Question: Trying to build a Struts 2 app which directs the user to a page ('Display.jsp') that shows the color of a user defined RGB color configuration. I get the example from the Struts 2 Tutorial by Budi Karniawan. When I manually cut and paste the source code and build the app manually as an NB Web application, it runs fine although the RGB parameters throw validation errors despite being input in the correct format (I checked that I am inputting using comma separated numbers for the RGB co-ordinates ie: green is 0,255,0). The directory structure is:

Then I decided to import the project file (creating a Web Application from Existing Sources option). I used the ant 'build.xml' file to compile and run the application.
When I run the application through the app name:
'''
http://localhost:8084/Budi7c
'''
I get:
'''
no Action mapped for namespace [/]
'''
Then I append the action name mapped in 'struts.xml'
'''
http://localhost:8084/Budi7c/Design1.action
'''
I get an HTTP 404. But the above Deisgn1.action reference worked when I tried to build the project manually. Can anyone please tell me the best way to correctly import and run this application given the following files? I would rather use an ant script and NOT MAVEN (since there seems to be a lot of issues building Struts 2 using Maven). I would just like to know a way to avoid the 404 error when trying to run struts actions.
If I try building the app manually, the input validation fails (even though I'm inputting the numbers and separating them with commas). If I try to import and use Ant to ensure a correct build, I end up with a 404.
The app is as follows:
'web.xml'
'''
<?xml version="1.0" encoding="ISO-8859-1"?>
<web-app xmlns="http://java.sun.com/xml/ns/javaee"
xmlns:xsi="http://www.w3.org/2001/XMLSchema-instance"
xsi:schemaLocation="http://java.sun.com/xml/ns/javaee http://java.sun.com/xml/ns/javaee/web-app_2_5.xsd"
version="2.5">
<filter>
<filter-name>struts2</filter-name>
<filter-class>org.apache.struts2.dispatcher.ng.filter.StrutsPrepareAndExecuteFilter</filter-class>
</filter>
<filter-mapping>
<filter-name>struts2</filter-name>
<url-pattern>/*</url-pattern>
</filter-mapping>
<!-- Restrict direct access to JSPs.
For the security constraint to work, the auth-constraint
and login-config elements must be present -->
<security-constraint>
<web-resource-collection>
<web-resource-name>JSPs</web-resource-name>
<url-pattern>/jsp/*</url-pattern>
</web-resource-collection>
<auth-constraint/>
</security-constraint>
<login-config>
<auth-method>BASIC</auth-method>
</login-config>
</web-app>
'''
'struts.xml'
'''
<?xml version="1.0" encoding="UTF-8" ?>
<!DOCTYPE struts PUBLIC
"-//Apache Software Foundation//DTD Struts Configuration 2.0//EN"
"http://struts.apache.org/dtds/struts-2.0.dtd">
<struts>
<constant name="struts.enable.DynamicMethodInvocation" value="false" />
<constant name="struts.devMode" value="true" />
<package name="app07c" extends="struts-default">
<action name="Design1">
<result>/jsp/Design.jsp</result>
</action>
<action name="Design2" class="app07c.Design">
<result name="input">/jsp/Design.jsp</result>
<result name="success">/jsp/Display.jsp</result>
</action>
</package>
</struts>
'''
'Color.java'
'''
package app07c;
import com.opensymphony.xwork2.ActionSupport;
public class Color extends ActionSupport {
private int red;
private int green;
private int blue;
public int getBlue() {
return blue;
}
public void setBlue(int blue) {
this.blue = blue;
}
public int getGreen() {
return green;
}
public void setGreen(int green) {
this.green = green;
}
public int getRed() {
return red;
}
public void setRed(int red) {
this.red = red;
}
public String getHexCode() {
return (red < 16? "0" : "")
+ Integer.toHexString(red)
+ (green < 16? "0" : "")
+ Integer.toHexString(green)
+ (blue < 16? "0" : "")
+ Integer.toHexString(blue);
}
}
'''
'Design.java'
'''
package app07c;
import com.opensymphony.xwork2.ActionSupport;
public class Design extends ActionSupport {
private String designName;
private Color color;
public Color getColor() {
return color;
}
public void setColor(Color color) {
this.color = color;
}
public String getDesignName() {
return designName;
}
public void setDesignName(String designName) {
this.designName = designName;
}
}
'''
'MyColorConverter.java'
'''
package app07c.converter;
import java.util.Map;
import org.apache.struts2.util.StrutsTypeConverter;
import app07c.Color;
import com.opensymphony.xwork2.conversion.TypeConversionException;
public class MyColorConverter extends StrutsTypeConverter {
public Object convertFromString(Map context, String[] values,
Class toClass) {
boolean ok = false;
String rgb = values[0];
String[] colorComponents = rgb.split(",");
if (colorComponents != null
&& colorComponents.length == 3) {
String red = colorComponents[0];
String green = colorComponents[1];
String blue = colorComponents[2];
int redCode = 0;
int greenCode = 0;
int blueCode = 0;
try {
redCode = Integer.parseInt(red.trim());
greenCode = Integer.parseInt(green.trim());
blueCode = Integer.parseInt(blue.trim());
if (redCode >= 0 && redCode < 256
&& greenCode >= 0 && greenCode < 256
&& blueCode >= 0 && blueCode < 256) {
Color color = new Color();
color.setRed(redCode);
color.setGreen(greenCode);
color.setBlue(blueCode);
ok = true;
return color;
}
} catch (NumberFormatException e) {
}
}
if (!ok) {
throw new
TypeConversionException("Invalid color codes");
}
return null;
}
public String convertToString(Map context, Object o) {
Color color = (Color) o;
return color.getRed() + ","
+ color.getGreen() + ","
+ color.getBlue();
}
}
'''
'Design.jsp'
'''
<%@ taglib prefix="s" uri="/struts-tags" %>
<html>
<head>
<title>Color</title>
<style type="text/css">@import url(css/main.css);</style>
<style>
.errorMessage {
color:red;
}
</style>
</head>
<body>
<div id="global" style="width:450px">
<h4>Color</h4>
Please enter the RGB components, each of which is
an integer between 0 and 255 (inclusive). Separate two components
with a comma. For example, green is 0,255,0.
<s:form action="Design2">
<s:textfield name="designName" label="Design Name"/>
<s:textfield name="color" label="Color"/>
<s:submit/>
</s:form>
</div>
</body>
</html>
'''
'Display.jsp'
'''
<%@ taglib prefix="s" uri="/struts-tags" %>
<html>
<head>
<title>Design Details</title>
<style type="text/css">@import url(css/main.css);</style>
<style type="text/css">
.colorSample {
border:1px solid black;
width:100%;
height:100px;
background:#<s:property value="color.hexCode"/>;
}
</style>
</head>
<body>
<div id="global" style="width:250px">
<h4>Design details:</h4>
Design name: <s:property value="designName"/>
<br/>Color code: <s:property value="color"/>
<div class="colorSample"/>
</div>
</body>
</html>
'''
I tried to change the web contents folder from '/jsp' to '/' so that project structure is the same as the directory structure. I then use the ant build script to compile and run the project and get the following stack:
'''
ant -f C:\\struts2\\budi_ebook\\struts2extractb\\app07c -DforceRedeploy=false -Ddirectory.deployment.supported=true -Dnb.wait.for.caches=true run
init:
deps-module-jar:
deps-ear-jar:
deps-jar:
Warning: Program Files (x86)\F-Secure\Anti-Virus\aquarius\fa.log modified in the future.
Warning: Program Files\CommVault\Simpana\Log Files\CVD.log modified in the future.
Warning: Users\ManaarDC\NTUSER.DAT modified in the future.
Warning: Users\ManaarDC\ntuser.dat.LOG1 modified in the future.
Warning: Users\RedGuard_Admin.MANAARNET\AppData\Local\Temp\3\output1375645810208 modified in the future.
Warning: Users\RedGuard_Admin.MANAARNET\AppData\Local\Temp\3\toolbar_log.txt modified in the future.
Warning: Windows\Temp\avg_secure_search.log modified in the future.
Warning: app\ManaarDC\diag\rdbms\orcldw\orcldw\trace\orcldw_dbrm_3148.trc modified in the future.
Warning: app\ManaarDC\diag\rdbms\orcldw\orcldw\trace\orcldw_dbrm_3148.trm modified in the future.
Warning: app\ManaarDC\product\11.2.0\dbhome_1\D5H9RBP1.ManaarNet.com_orclDW\sysman\emd\agntstmp.txt modified in the future.
Warning: app\ManaarDC\product\11.2.0\dbhome_1\D5H9RBP1.ManaarNet.com_orclDW\sysman\log\emagent.trc modified in the future.
Warning: app\ManaarDC\product\11.2.0\dbhome_1\D5H9RBP1.ManaarNet.com_orclDW\sysman\log\emoms.log modified in the future.
Warning: app\ManaarDC\product\11.2.0\dbhome_1\D5H9RBP1.ManaarNet.com_orclDW\sysman\log\emoms.trc modified in the future.
Warning: app\ManaarDC\product\11.2.0\dbhome_1\oc4j\j2ee\OC4J_DBConsole_D5H9RBP1.ManaarNet.com_orclDW\log\em-application.log modified in the future.
Warning: inetpub\logs\LogFiles\W3SVC1\u_ex130804.log modified in the future.
C:\struts2\budi_ebook\struts2extractb\app07c\nbproject\build-impl.xml:841:
java.lang.OutOfMemoryError: GC overhead limit exceeded
at java.util.Arrays.copyOfRange(Arrays.java:2694)
at java.lang.String.<init>(String.java:203)
at java.lang.String.substring(String.java:1913)
at java.util.StringTokenizer.nextToken(StringTokenizer.java:352)
at org.apache.tools.ant.util.FileUtils.normalize(FileUtils.java:741)
at org.apache.tools.ant.util.FileUtils.resolveFile(FileUtils.java:616)
at org.apache.tools.ant.types.resources.FileResource.<init>(FileResource.java:60)
at org.apache.tools.ant.util.SourceFileScanner$1.<init>(SourceFileScanner.java:96)
at org.apache.tools.ant.util.SourceFileScanner.restrict(SourceFileScanner.java:95)
at org.apache.tools.ant.taskdefs.Copy.buildMap(Copy.java:787)
at org.apache.tools.ant.taskdefs.Copy.scan(Copy.java:744)
at org.apache.tools.ant.taskdefs.Copy.iterateOverBaseDirs(Copy.java:666)
at org.apache.tools.ant.taskdefs.Copy.execute(Copy.java:563)
at org.apache.tools.ant.UnknownElement.execute(UnknownElement.java:291)
at sun.reflect.GeneratedMethodAccessor90.invoke(Unknown Source)
at sun.reflect.DelegatingMethodAccessorImpl.invoke(DelegatingMethodAccessorImpl.java:43)
at java.lang.reflect.Method.invoke(Method.java:601)
at org.apache.tools.ant.dispatch.DispatchUtils.execute(DispatchUtils.java:106)
at org.apache.tools.ant.Task.perform(Task.java:348)
at org.apache.tools.ant.Target.execute(Target.java:392)
at org.apache.tools.ant.Target.performTasks(Target.java:413)
at org.apache.tools.ant.Project.executeSortedTargets(Project.java:1399)
at org.apache.tools.ant.Project.executeTarget(Project.java:1368)
at org.apache.tools.ant.helper.DefaultExecutor.executeTargets(DefaultExecutor.java:41)
at org.apache.tools.ant.Project.executeTargets(Project.java:1251)
at org.apache.tools.ant.module.bridge.impl.BridgeImpl.run(BridgeImpl.java:283)
at org.apache.tools.ant.module.run.TargetExecutor.run(TargetExecutor.java:541)
at org.netbeans.core.execution.RunClassThread.run(RunClassThread.java:153)
BUILD FAILED (total time: 12 minutes 5 seconds)
'''
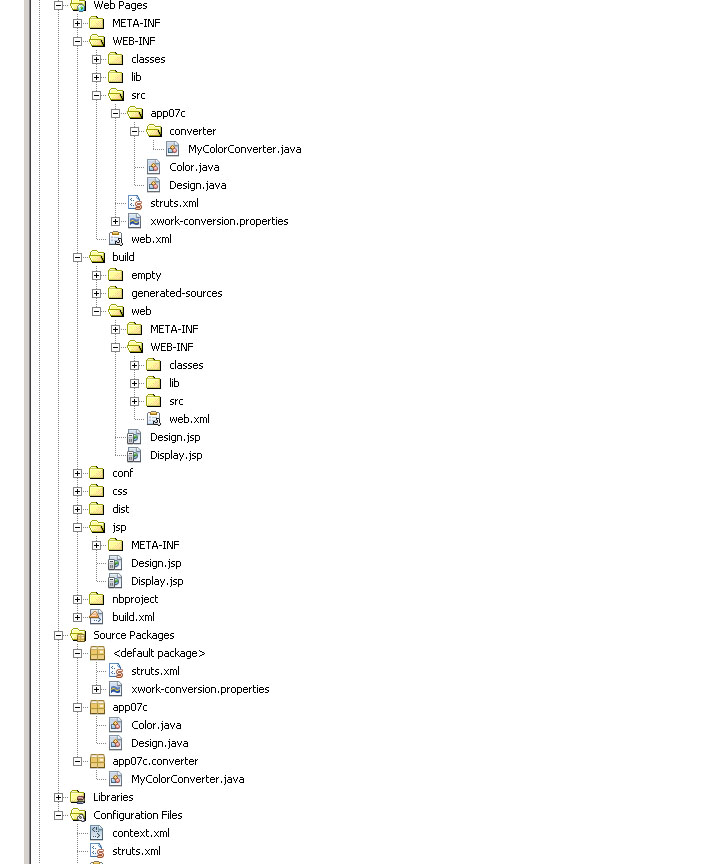
Answer: Well here's how I solved it. I used the Netbeans 'Web Applications with Existing Sources' to import the project. For some reason the imported project doesn't register the 'jsp' directory. It just sees the JSP files in the Web Pages directory NOT Web Pages/jsp. So i simply removed the /jsp reference in the struts.xml. The app now runs fine and the validation errors are no longer there.
I'm happy with this answer to the extent that I can run the app, but I'm not happy that I fully understand how IDEs build these type of applications as the imported directory structure is clearly wrong (and missed the jsp folder). Would be grateful if anyone could shed further light on this or if I should post a separate question on the topic of building Struts2 in Netbeans